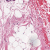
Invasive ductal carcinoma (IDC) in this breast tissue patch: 0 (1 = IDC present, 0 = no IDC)